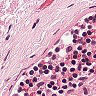
Metastatic tissue present: no